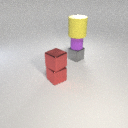
small red metal cube below small red metal cube